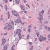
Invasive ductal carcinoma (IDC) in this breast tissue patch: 1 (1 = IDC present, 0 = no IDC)